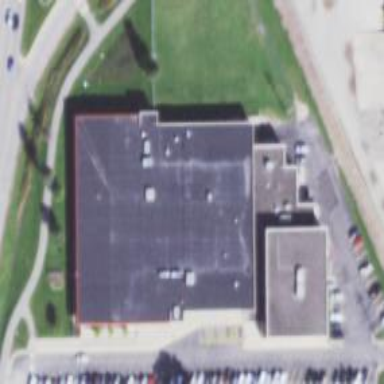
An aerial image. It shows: School.